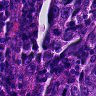
Metastatic tissue present: yes